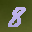
Label: 8